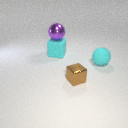
large cyan rubber cube behind large cyan rubber sphere